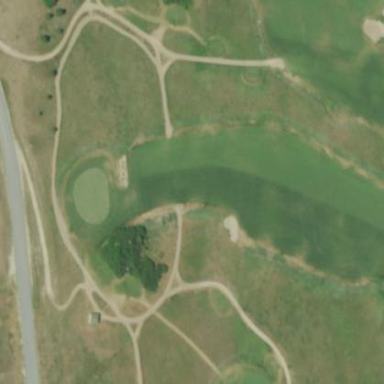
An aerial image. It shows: Golf fairway surrounded by grass.